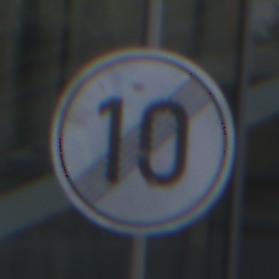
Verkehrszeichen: EndeGeschwindigkeit10
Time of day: SunriseSunset
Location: Outdoor (Urban)
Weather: PartlyCloudy
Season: NotSpecified
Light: Natural